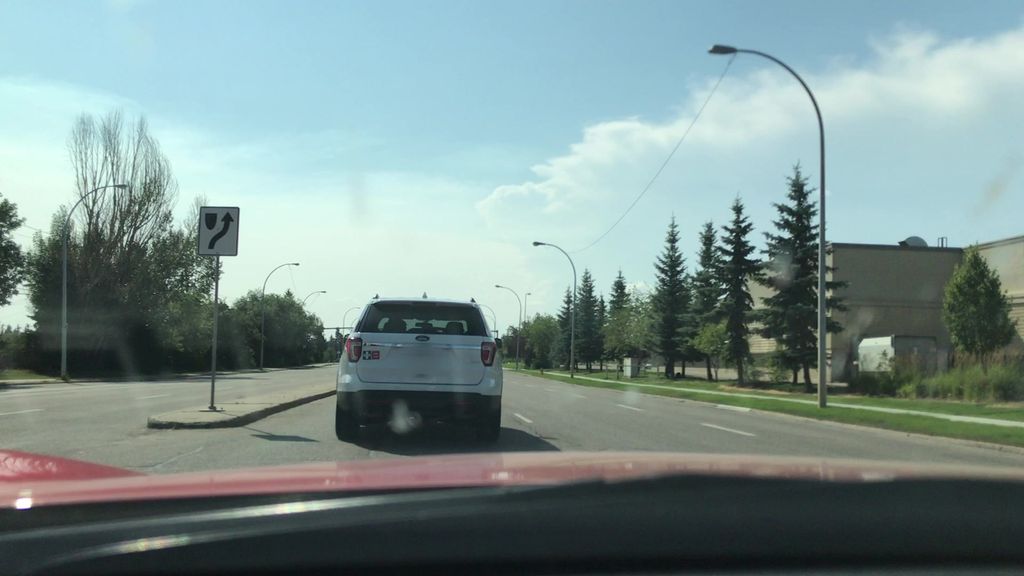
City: edmonton